Field crop: maize
Growth stage: 2
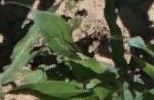
Species: maize